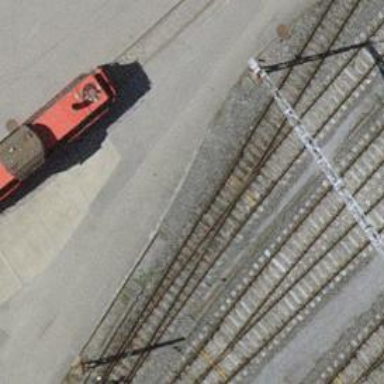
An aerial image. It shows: Railway switch.